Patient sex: M
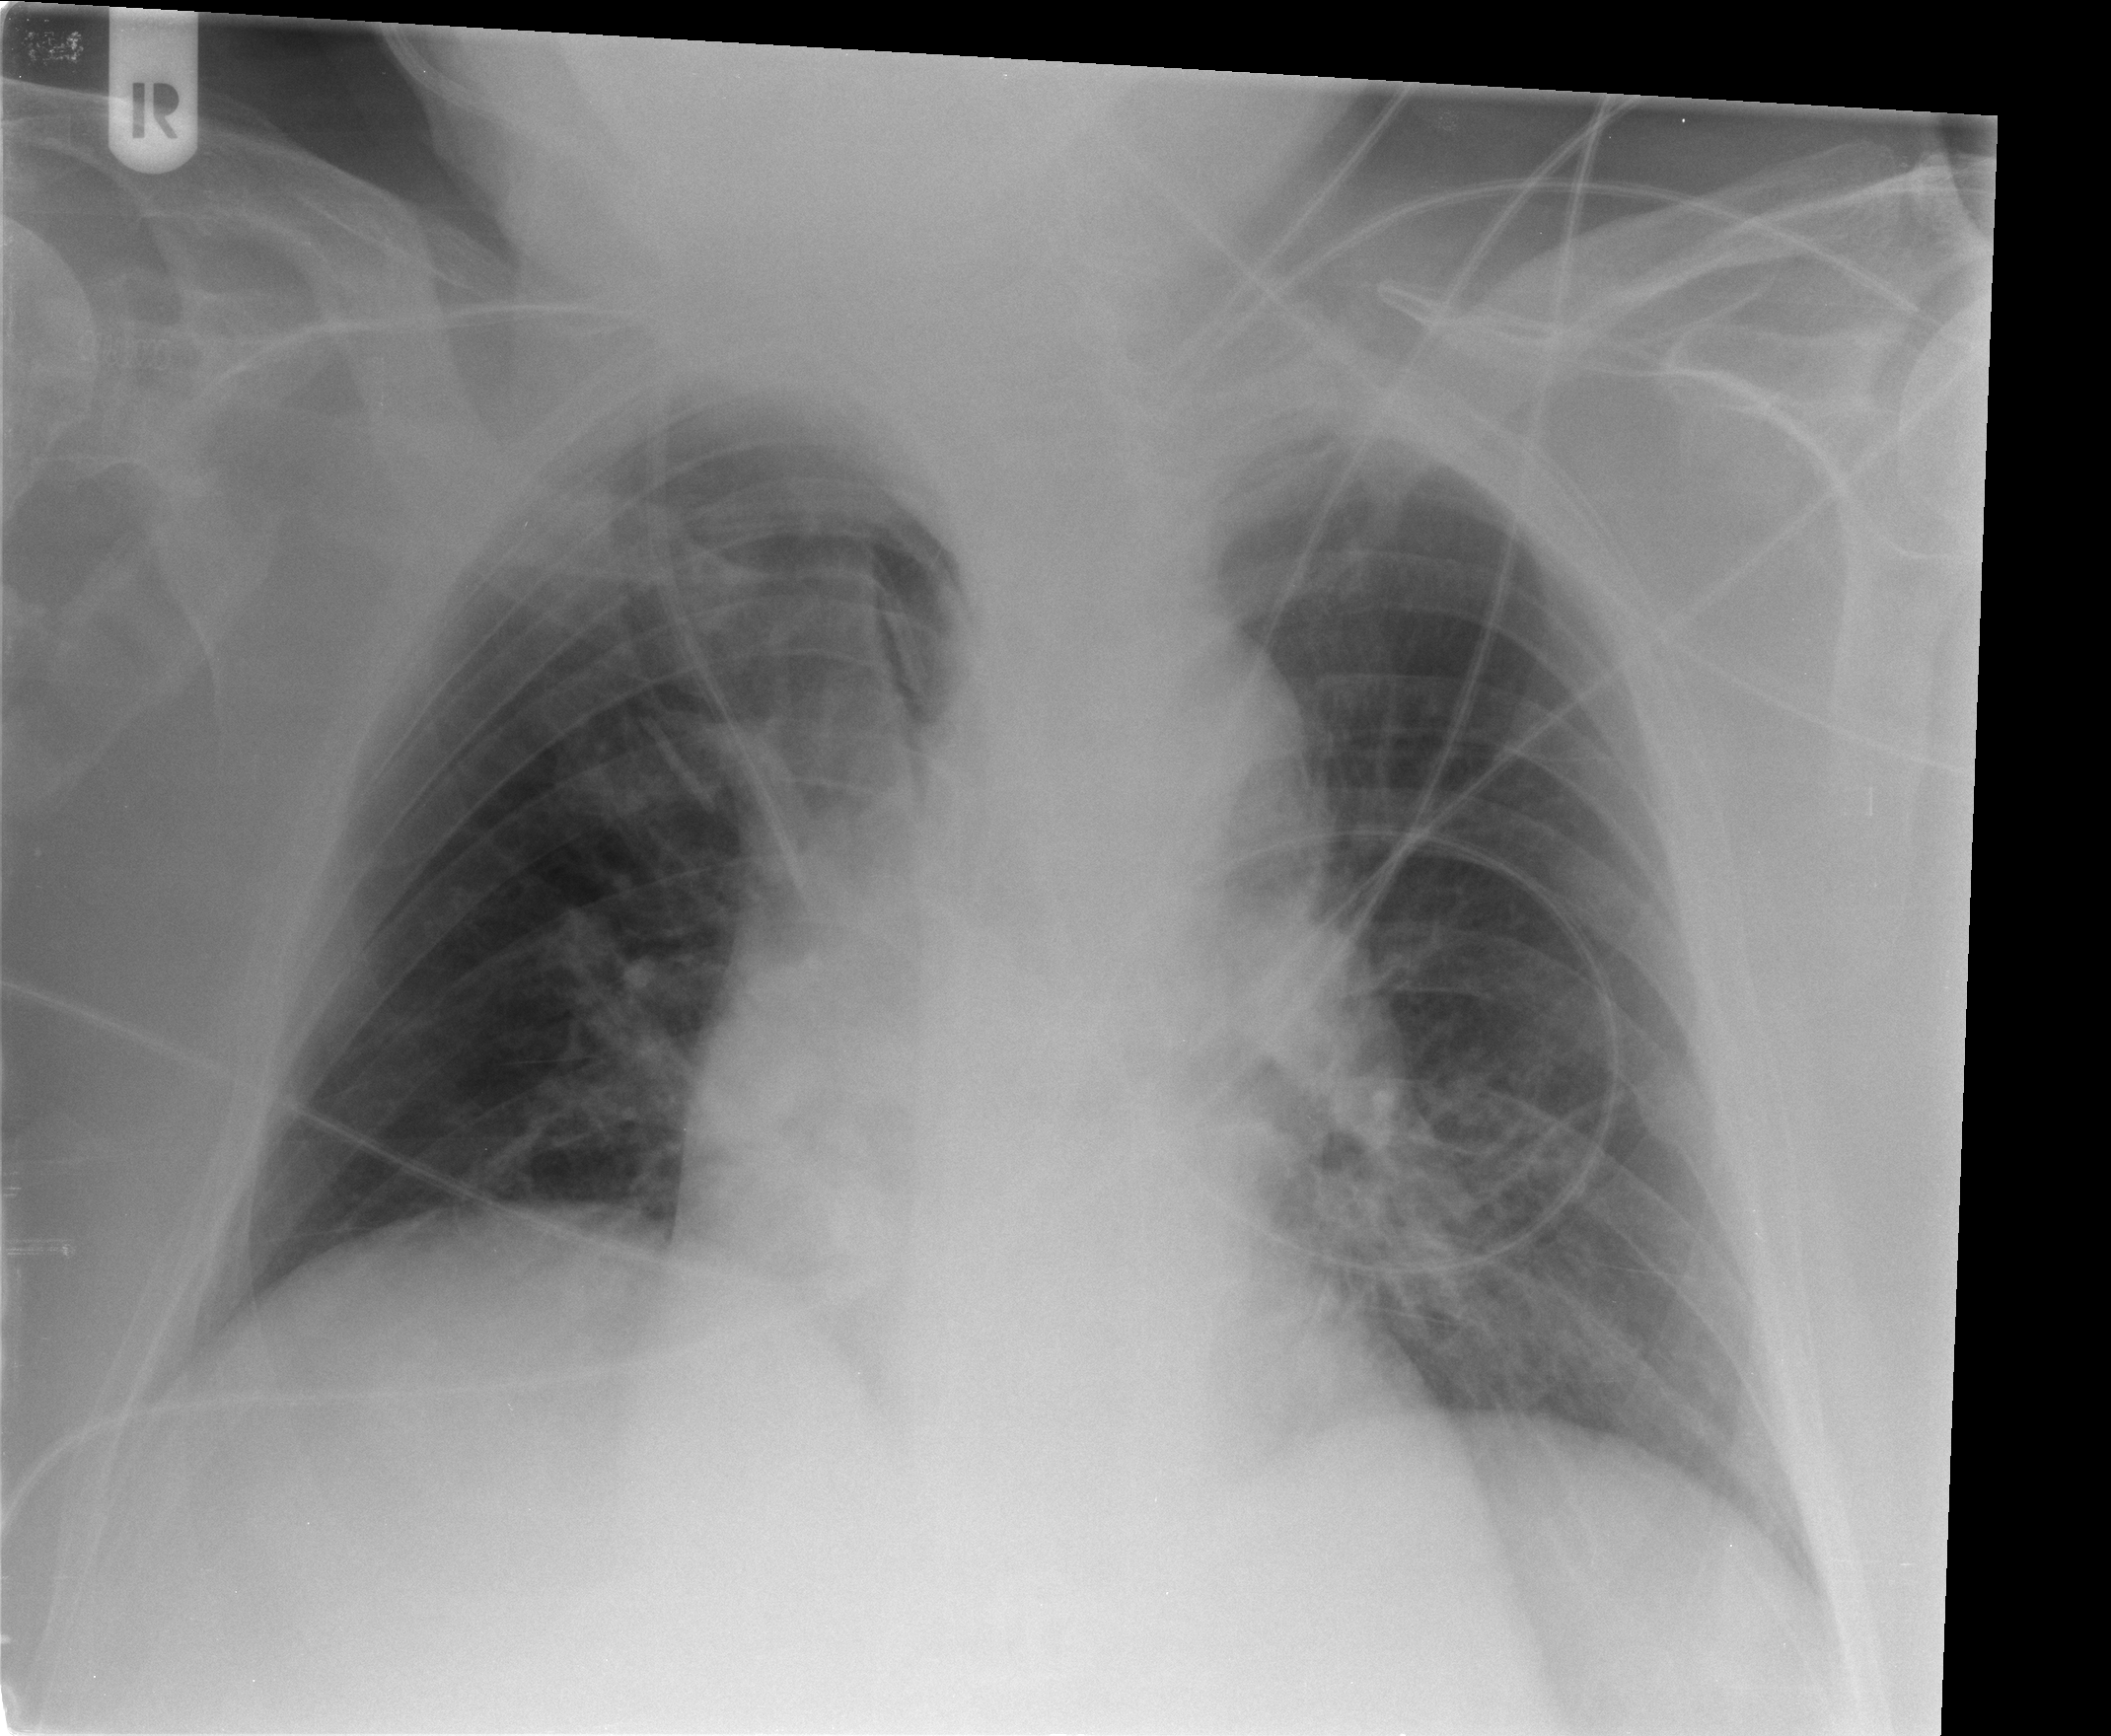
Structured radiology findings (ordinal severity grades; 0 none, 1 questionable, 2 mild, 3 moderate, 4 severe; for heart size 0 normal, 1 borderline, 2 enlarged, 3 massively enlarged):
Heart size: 0
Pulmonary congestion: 2
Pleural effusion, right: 0
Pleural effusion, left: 0
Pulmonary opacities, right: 2
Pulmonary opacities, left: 2
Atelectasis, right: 2
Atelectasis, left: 2